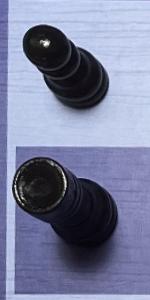
Label: Rook_Black